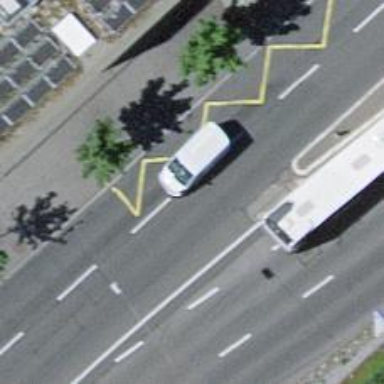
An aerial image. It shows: Bus stop for trolleybuses with designated stop position.